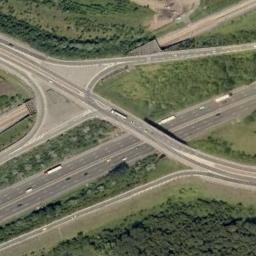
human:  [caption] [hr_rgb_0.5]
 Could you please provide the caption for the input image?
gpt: The overpass is over the roads on the green space .

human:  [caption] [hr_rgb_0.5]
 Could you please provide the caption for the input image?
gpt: There are many trees beside the overpass .

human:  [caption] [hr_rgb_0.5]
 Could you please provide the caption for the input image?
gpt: The overpass is divided into three roads .

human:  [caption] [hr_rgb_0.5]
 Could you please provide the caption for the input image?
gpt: The overpass is on the grass next to some trees .

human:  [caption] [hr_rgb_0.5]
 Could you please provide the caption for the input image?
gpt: There are some green trees and lawns around the overpass .